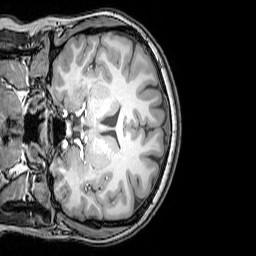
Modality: T1w
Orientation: coronal
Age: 22
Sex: female
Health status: healthy
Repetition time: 0.081 s
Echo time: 0.037 s